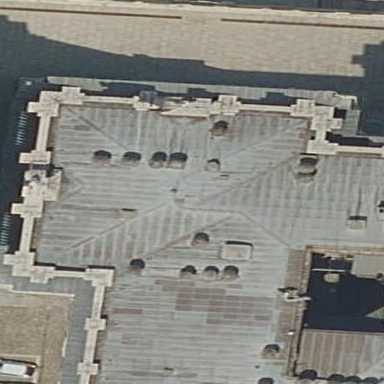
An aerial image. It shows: Building with hipped roof made of metal.